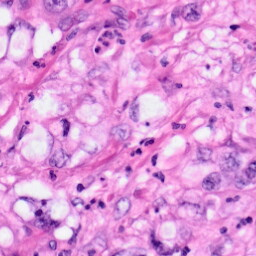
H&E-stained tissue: Pancreatic